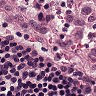
Metastatic tissue present: no